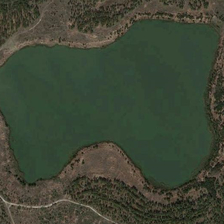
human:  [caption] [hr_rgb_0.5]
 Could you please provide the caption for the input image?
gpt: many green trees and barelands are around an irregular green pond .

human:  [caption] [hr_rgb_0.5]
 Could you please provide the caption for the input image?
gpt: the pond is neatly divided into many parts .

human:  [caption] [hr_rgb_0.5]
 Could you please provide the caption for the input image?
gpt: many green trees and barelands are around an irregular green pond .

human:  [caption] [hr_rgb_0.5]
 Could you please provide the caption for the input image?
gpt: the pond is surrounded by light green trees and the road .

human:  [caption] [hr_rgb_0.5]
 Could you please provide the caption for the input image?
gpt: the pond is neatly divided into many parts .